Question: I am intended to create a hexagonal view menu with icons as mentioned in the image below. I have tried to use the <URL>.
Please help me with your suggestions for the improvement in layout or through code. Thanks in advance.

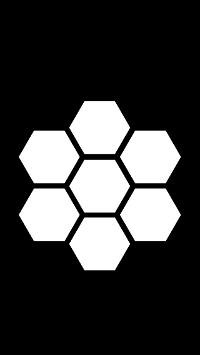
Answer: i have tried to create the layout that u required, using ImageViews, LinearLayout and applying the negative margin.
I am not sure if it is the ideal way to use, but i guess you can give it try if don't want go for canvas.
Please go through the below example...
'''
<LinearLayout xmlns:android="http://schemas.android.com/apk/res/android"
xmlns:tools="http://schemas.android.com/tools" android:layout_width="match_parent"
android:layout_height="match_parent" android:paddingLeft="@dimen/activity_horizontal_margin"
android:paddingRight="@dimen/activity_horizontal_margin"
android:paddingTop="@dimen/activity_vertical_margin"
android:paddingBottom="@dimen/activity_vertical_margin" tools:context=".MainActivity"
android:orientation="vertical">
<LinearLayout
android:layout_width="wrap_content"
android:layout_height="wrap_content"
android:orientation="horizontal">
<ImageView
android:layout_width="50dp"
android:layout_height="50dp"
android:src="@drawable/hexa"
android:visibility="invisible"/>
<ImageView
android:layout_width="50dp"
android:layout_height="50dp"
android:src="@drawable/hexa"/>
<ImageView
android:layout_width="50dp"
android:layout_height="50dp"
android:src="@drawable/hexa"
android:visibility="invisible"/>
</LinearLayout>
<LinearLayout
android:layout_width="wrap_content"
android:layout_height="wrap_content"
android:orientation="horizontal"
android:layout_marginTop="-25dp">
<ImageView
android:layout_width="50dp"
android:layout_height="50dp"
android:src="@drawable/hexa"
android:layout_marginLeft="12.5dp"/>
<ImageView
android:layout_width="50dp"
android:layout_height="50dp"
android:src="@drawable/hexa"
android:visibility="invisible"
/>
<ImageView
android:layout_width="50dp"
android:layout_height="50dp"
android:src="@drawable/hexa"
android:layout_marginLeft="-25dp"/>
</LinearLayout>
<LinearLayout
android:layout_width="wrap_content"
android:layout_height="wrap_content"
android:orientation="horizontal"
android:layout_marginTop="-25dp">
<ImageView
android:layout_width="50dp"
android:layout_height="50dp"
android:src="@drawable/hexa"
android:visibility="invisible"/>
<ImageView
android:layout_width="50dp"
android:layout_height="50dp"
android:src="@drawable/hexa"/>
<ImageView
android:layout_width="50dp"
android:layout_height="50dp"
android:src="@drawable/hexa"
android:visibility="invisible"/>
</LinearLayout>
<LinearLayout
android:layout_width="wrap_content"
android:layout_height="wrap_content"
android:orientation="horizontal"
android:layout_marginTop="-25dp">
<ImageView
android:layout_width="50dp"
android:layout_height="50dp"
android:src="@drawable/hexa"
android:layout_marginLeft="12.5dp"/>
<ImageView
android:layout_width="50dp"
android:layout_height="50dp"
android:src="@drawable/hexa"
android:visibility="invisible"
/>
<ImageView
android:layout_width="50dp"
android:layout_height="50dp"
android:src="@drawable/hexa"
android:layout_marginLeft="-25dp"/>
</LinearLayout>
<LinearLayout
android:layout_width="wrap_content"
android:layout_height="wrap_content"
android:orientation="horizontal"
android:layout_marginTop="-25dp">
<ImageView
android:layout_width="50dp"
android:layout_height="50dp"
android:src="@drawable/hexa"
android:visibility="invisible"/>
<ImageView
android:layout_width="50dp"
android:layout_height="50dp"
android:src="@drawable/hexa"/>
<ImageView
android:layout_width="50dp"
android:layout_height="50dp"
android:src="@drawable/hexa"
android:visibility="invisible"/>
</LinearLayout>
</LinearLayout>
'''
here 'drawable/hexa' is single white hexagonal png image.
Hope it helps...